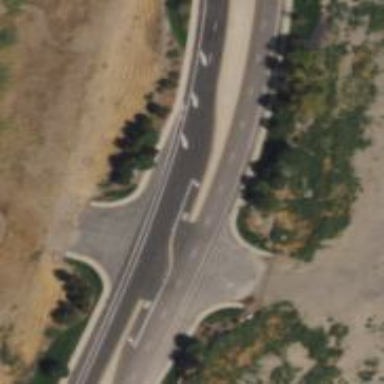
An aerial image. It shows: Tertiary link road with separate asphalt sidewalk.